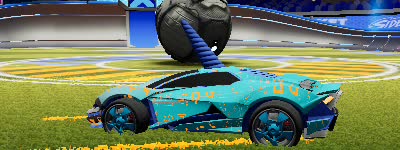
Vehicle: werewolf